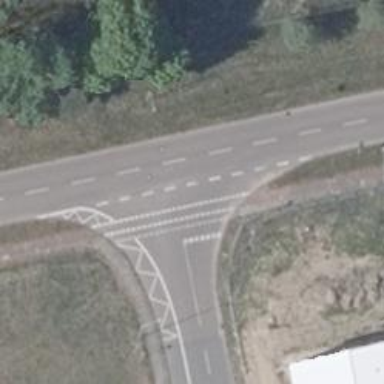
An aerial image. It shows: Road with "give way" sign.